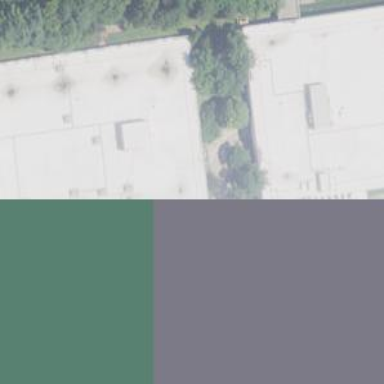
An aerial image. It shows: Commercial building.